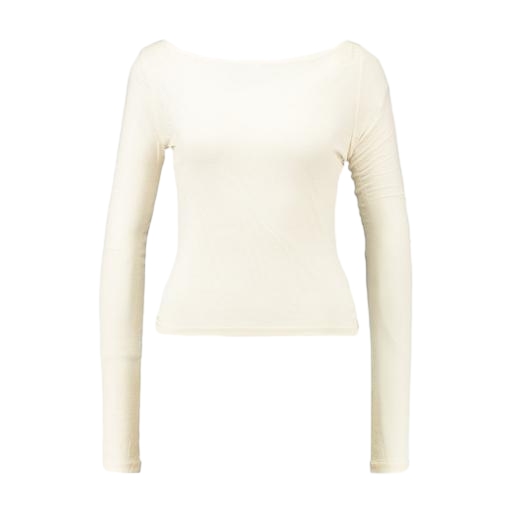
long-sleeve top, beige josephine long-sleeve top, long sleeved sheer t-shirt, white background